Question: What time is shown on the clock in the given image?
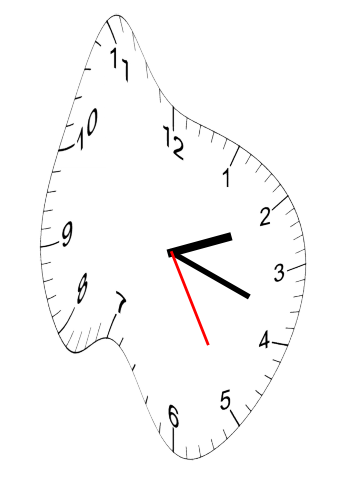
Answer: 02:18:25